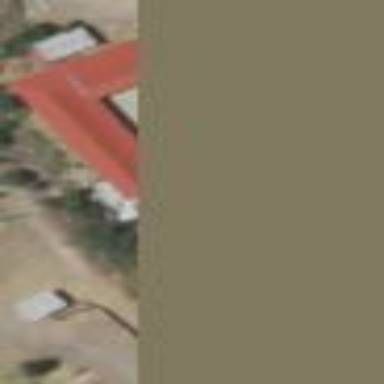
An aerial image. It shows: Motel building.